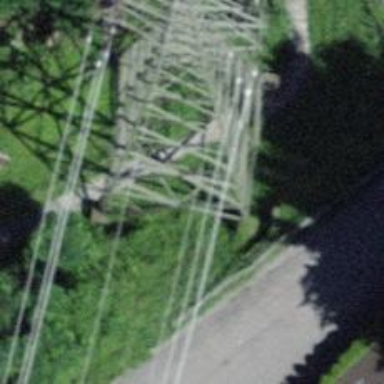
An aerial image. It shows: Lattice structure tower.